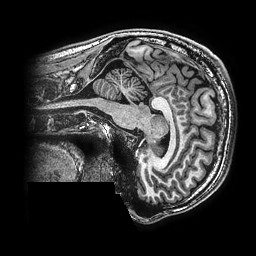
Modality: T1w
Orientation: sagittal
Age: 24
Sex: male
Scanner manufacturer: ge
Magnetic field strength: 3 T
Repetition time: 0.00766 s
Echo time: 0.003476 s